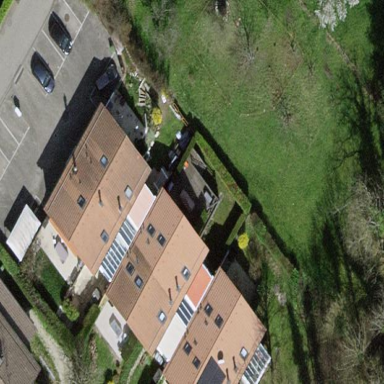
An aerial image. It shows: View of roof of building.